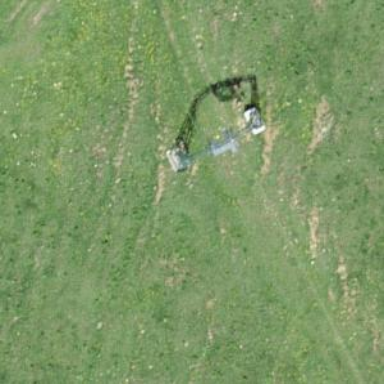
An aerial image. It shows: Pylon for aerialway.